Question: I'm still a newbie in python. and i keep facing this problem over and over, every time I try to run my project files in my command prompt it show me ModulNotFound!
I tried many solutions from other web pages but still can't solve it):
here [photo shows the error

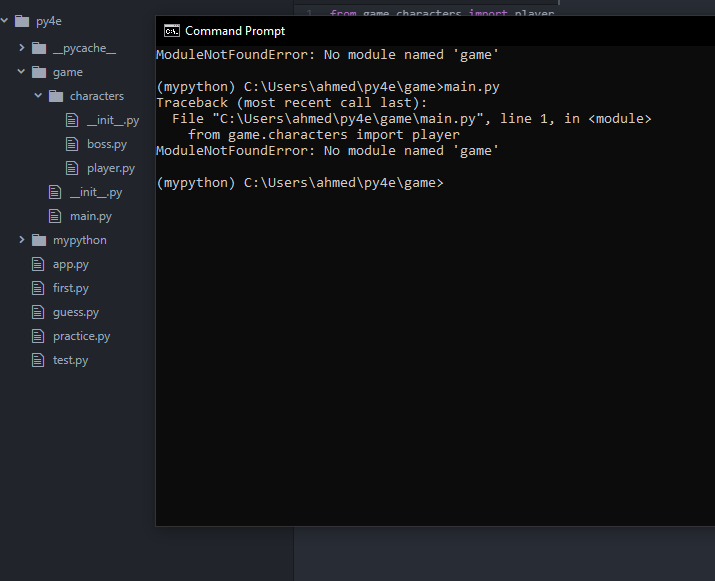
Answer: in 'main.py' instead of
'''
from game.characters import player
'''
try
'''
from .characters import player # there's a dot before 'characters' to refer to
# the current location (relative import)
'''
since 'main.py' and 'characters' (because of '__init__.py') are in the same level/location